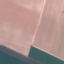
Land use / land cover: AnnualCrop